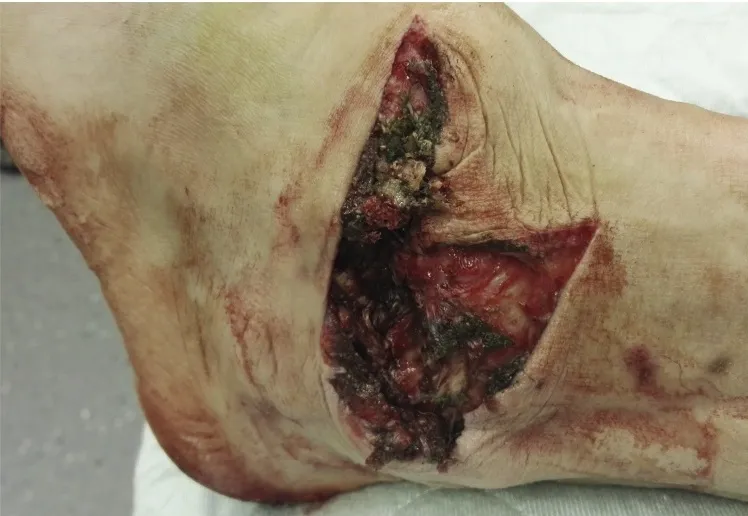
Clinical picture after reduction.
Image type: medical_photograph (other_medical_photograph)